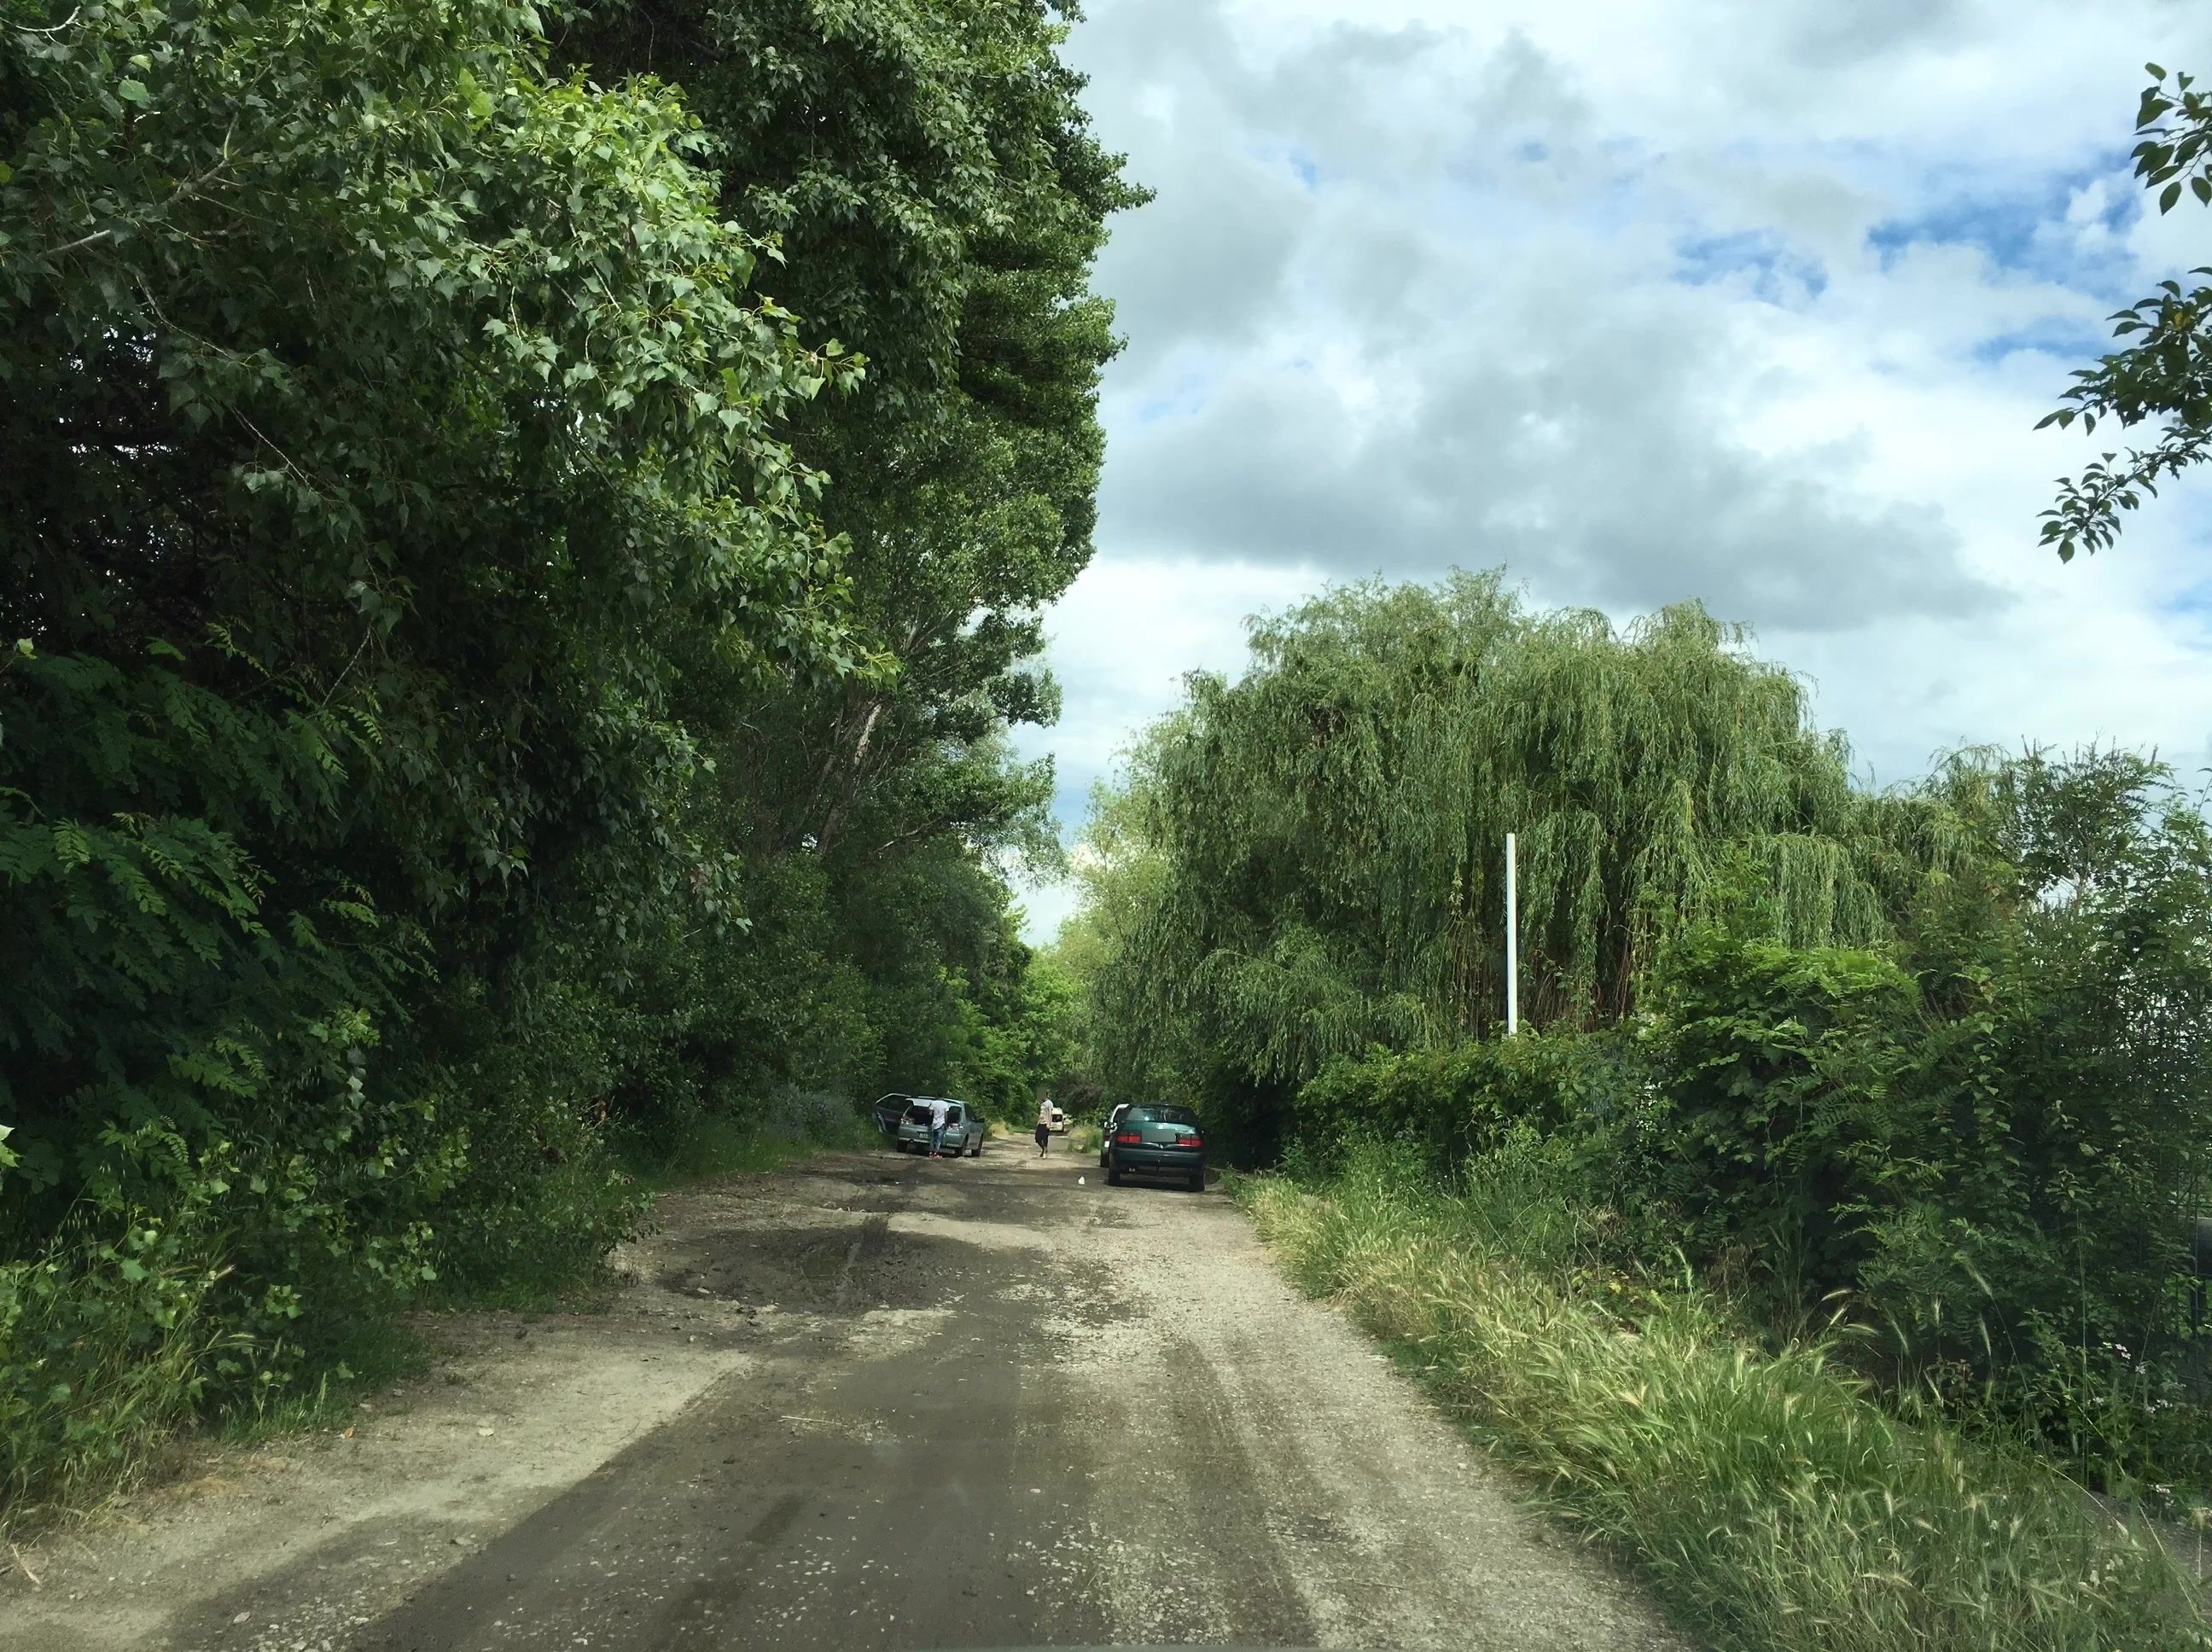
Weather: cloudy
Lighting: day
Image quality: slightly poor
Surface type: walking surface
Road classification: service, track
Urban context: urban centre
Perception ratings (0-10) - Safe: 5.64, Lively: 1.07, Beautiful: 9.11, Boring: 7.25, Depressing: 4.78, Wealthy: 4.46